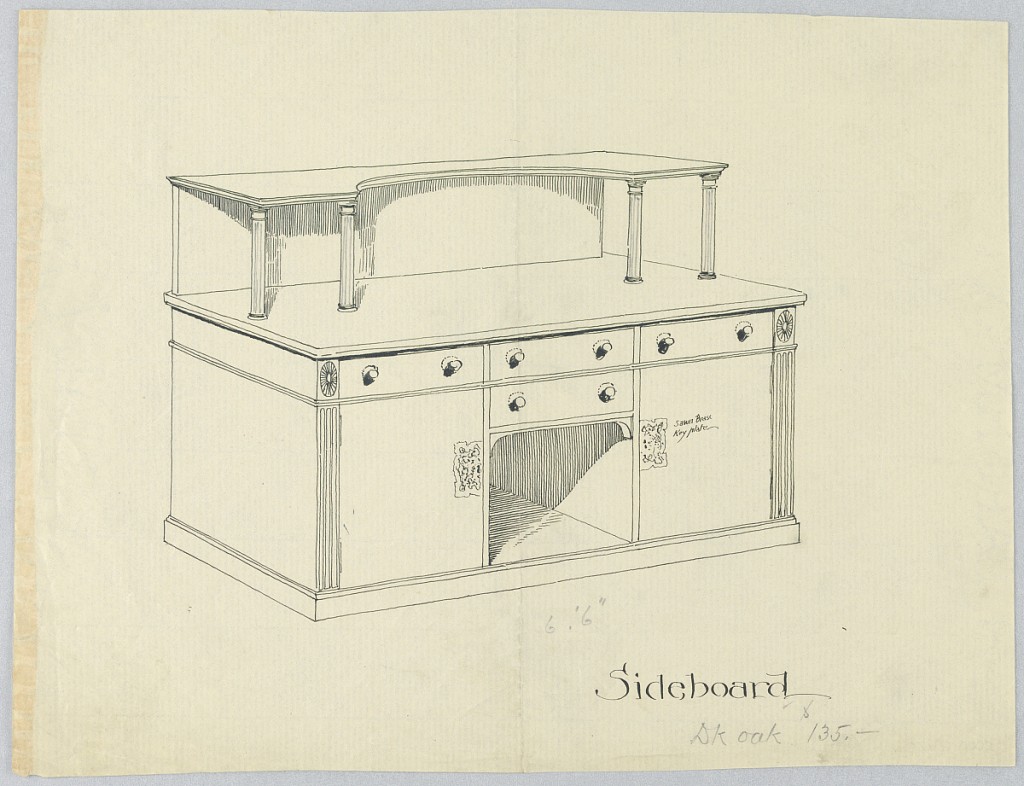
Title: Design for Sideboard of Dark Oak
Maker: A.N. Davenport Co.
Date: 1900–05
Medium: Pen and black ink on thin cream paper
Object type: Drawing
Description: Massive rectangular sideboard with conforming platform at bottom; at bottom of central front section, a cut-out space topped by two horizontal drawers with round pulls; cut-out flanked by a single large cupboard with elaborate key plate on each; a small drawer atop each cupboard; shallow shelf raises above top back of sideboard on four fluted columns and has arched cut-out on front edge.